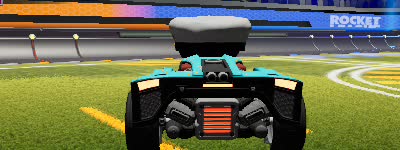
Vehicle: breakout